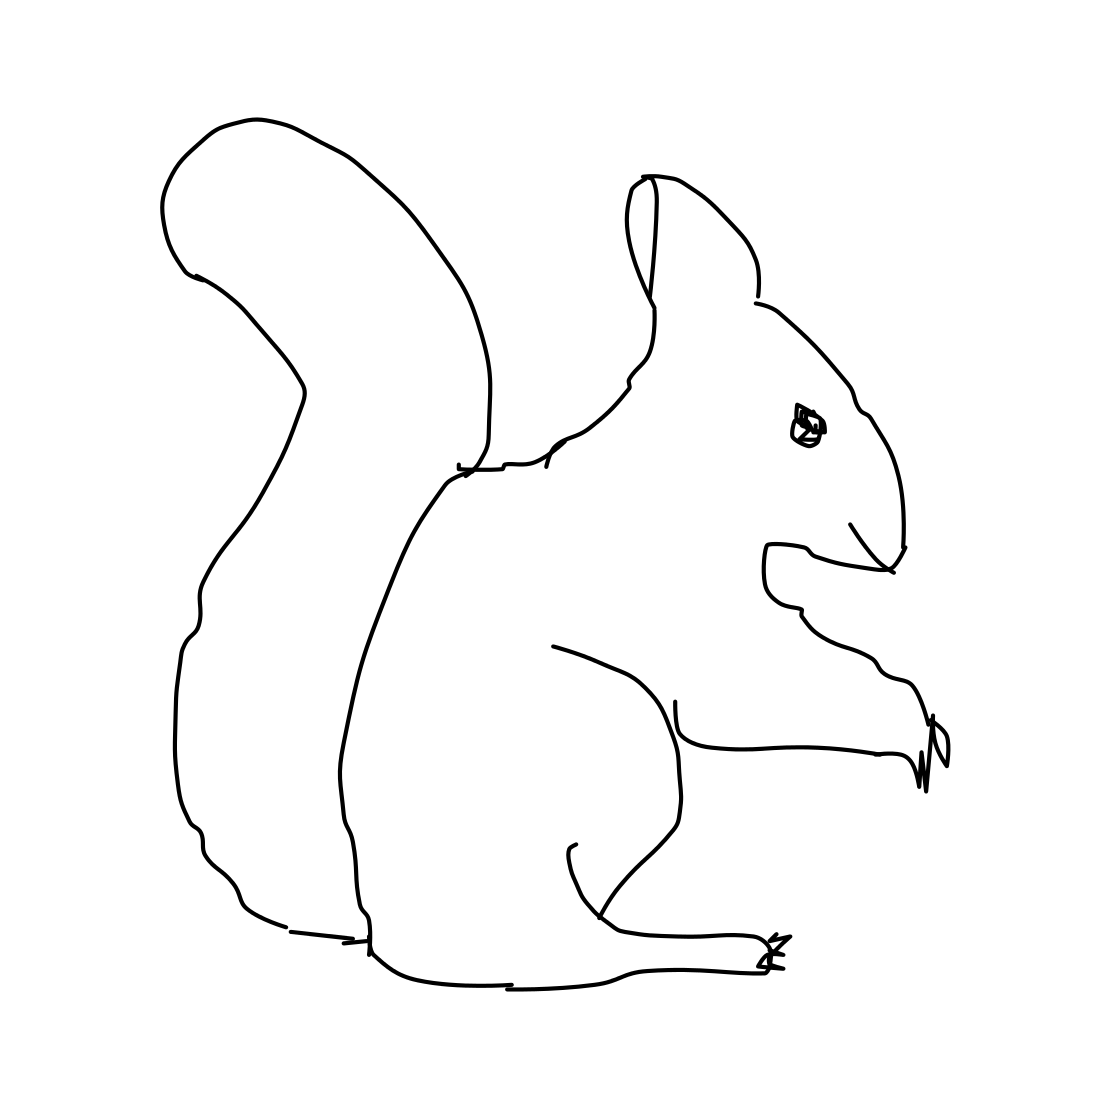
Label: squirrel